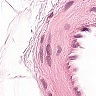
Metastatic tissue present: no